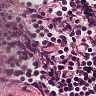
Metastatic tissue present: no